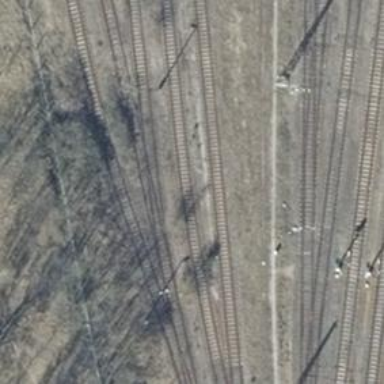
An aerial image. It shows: Disused railway yard.